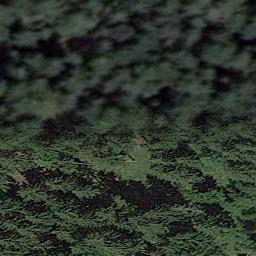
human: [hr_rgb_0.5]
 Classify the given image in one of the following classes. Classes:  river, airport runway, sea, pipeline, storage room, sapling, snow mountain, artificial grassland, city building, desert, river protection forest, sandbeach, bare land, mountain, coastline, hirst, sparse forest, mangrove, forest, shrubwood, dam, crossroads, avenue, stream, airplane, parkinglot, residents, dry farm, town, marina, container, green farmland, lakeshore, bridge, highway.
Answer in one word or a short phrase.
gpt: forest